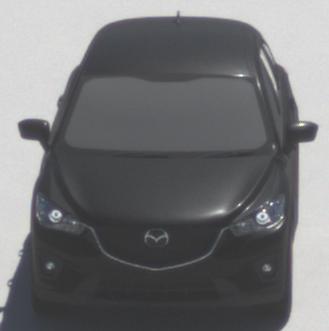
Make: Mazda
Model: CX-5 2.0 SKYACTIV-G 160
Detailed model: CX-5 (GH)
Model produced from: 2012/04
Model produced until: 2015/02
Doors: 5
Color: black
Road condition: dry road
Daytime: midday
Contrast: high contrast